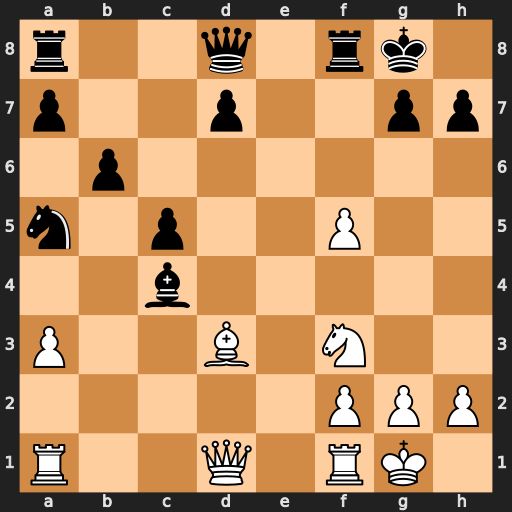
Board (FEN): r2q1rk1/p2p2pp/1p6/n1p2P2/2b5/P2B1N2/5PPP/R2Q1RK1
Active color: w
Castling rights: -
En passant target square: -
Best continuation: Bxc4+ Nxc4 Qd5+